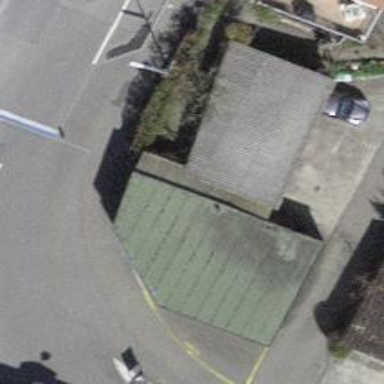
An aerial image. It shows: Group of garages.